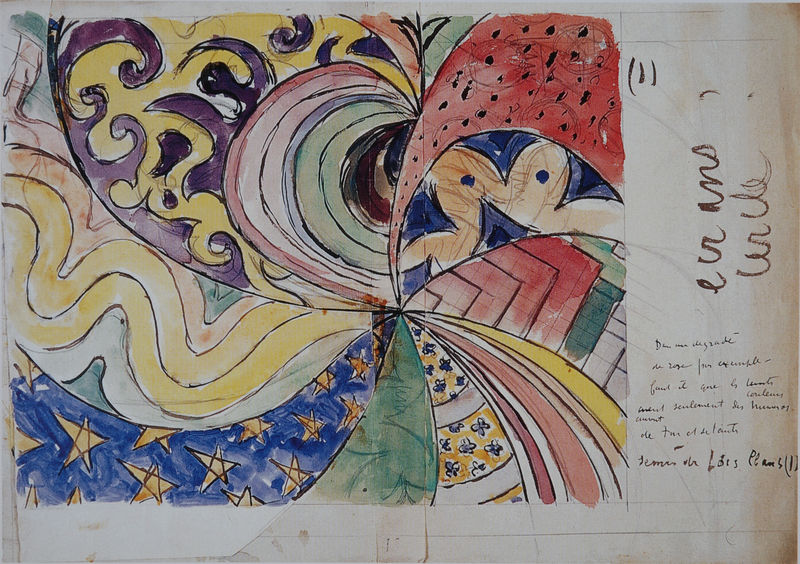
Titel: Étude pour le Portrait de Félix Fénéon, Studie zum Porträt des Félix Fénéon
Künstler: Paul Signac
Institution: (Privatsammlung)
Schlagwörter: blau, gemälde, vogel, weiß, aquarell, gelb, grün, blumen, bunt, frankreich, kreide, orange, schwarz, skizze, zeichnung, blüte, blüten, rot, karo, malerei, muster, ornament, augen, stoffe, blatt, kontrast, rund, farbig, schrift, welle, wellen, papier, komplementär, abstrakt, farben, formen, grafik, lila, violett, wasserfarbe, linien, bühnenbild, figuren, französisch, querformat, zahlen, ornamente, streifen, striche, abstraktion, umriss, sog, bögen, punkte, melone, kurven, tusche, wasserfarben, buch, stern, linie, kohle, wirbel, schwarzweiss, sterne, text, dynamik, kreise, schlange, hallo, entwurf, schmetterling, stift, umrisslinie, ecken, geometrisch, rauten, schnörkel, zahl, strudel, mandala, eule, szenen, spiralen, spirale, geometrie, arabesken, schwar, pastel, vorzeichnung, tuschezeichnung, drudel, geometrische formen, lois, notizen, opart, paisley, regenbogen, strerne, wassefarbe, windrose, irnament, ursprung, abstrakte kunst, zentralpunkt, fverschiedene farben, vertigo, farbog, plans